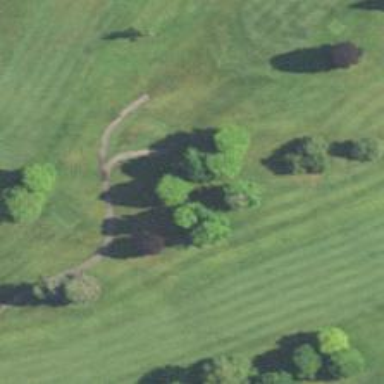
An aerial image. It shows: Path for both roads and golfers.